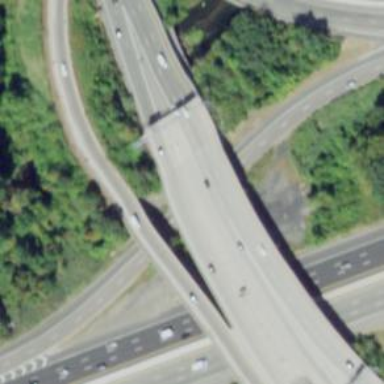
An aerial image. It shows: Bridge over motorway.